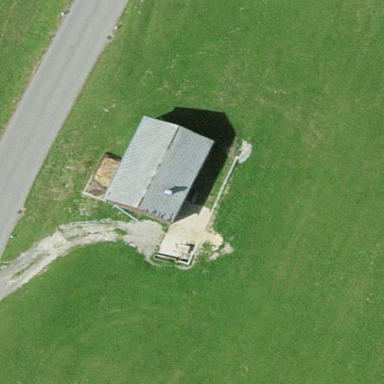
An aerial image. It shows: Farm auxiliary building with gabled roof.